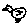
Label: bird